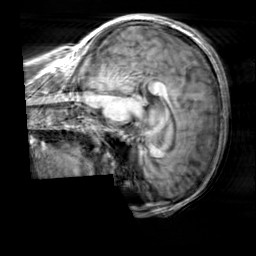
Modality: T1w
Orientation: sagittal
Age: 22
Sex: male
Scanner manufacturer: siemens
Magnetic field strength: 3 T
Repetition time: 2.3 s
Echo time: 0.00303 s